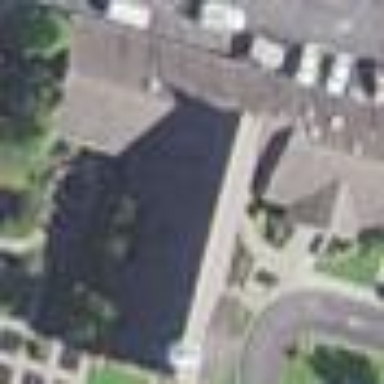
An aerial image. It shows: Building serving as place of worship.